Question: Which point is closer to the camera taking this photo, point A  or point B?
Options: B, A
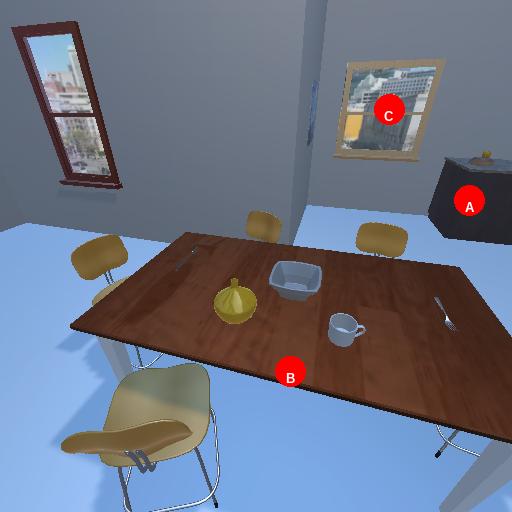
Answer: B